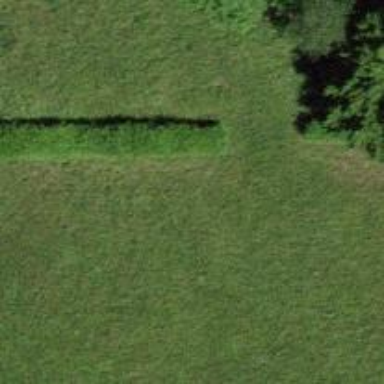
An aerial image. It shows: Hedge acting as barrier.